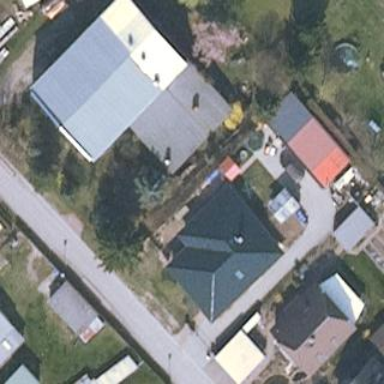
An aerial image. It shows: Building with hipped roof.